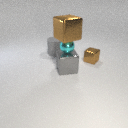
large gray metal cube in front of large gray rubber cylinder